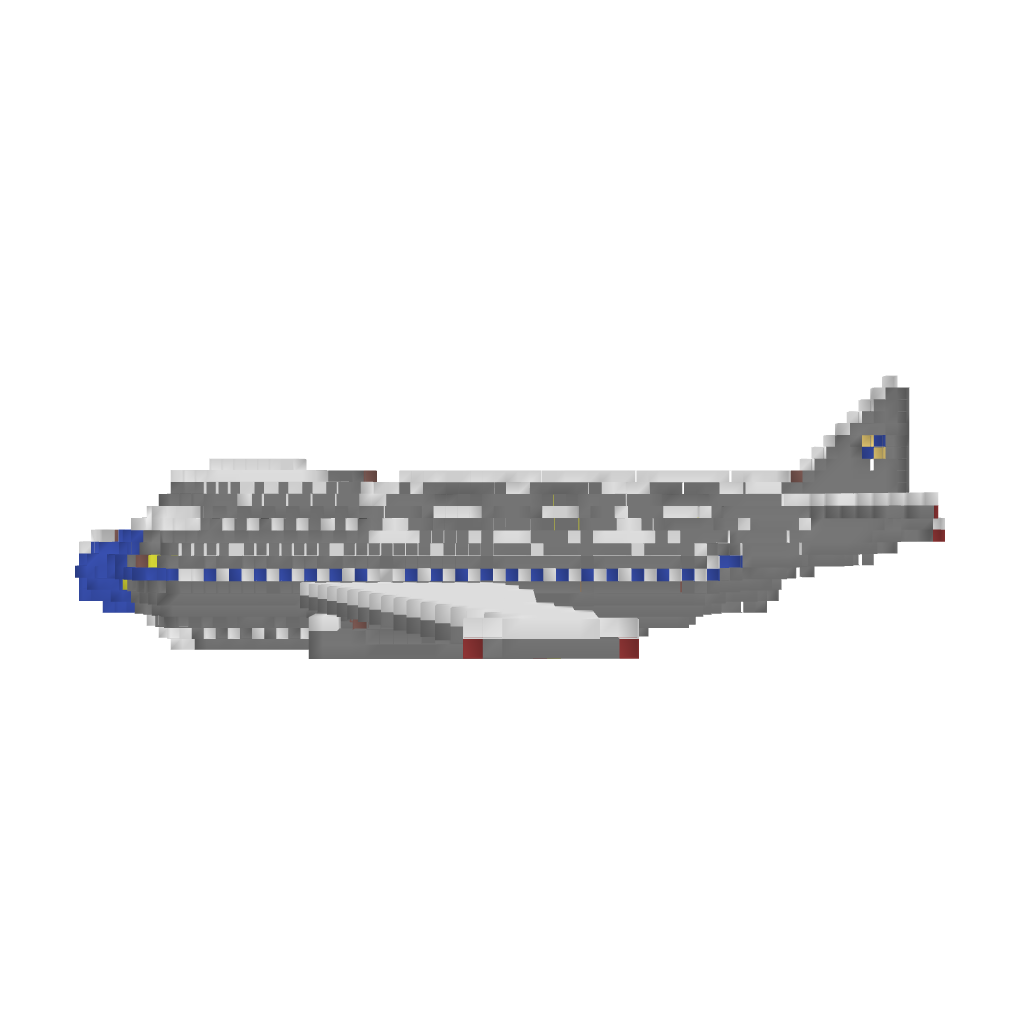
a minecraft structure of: Jumbo Jet bad low quality